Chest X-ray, PA view. Patient: 63 years old, sex F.
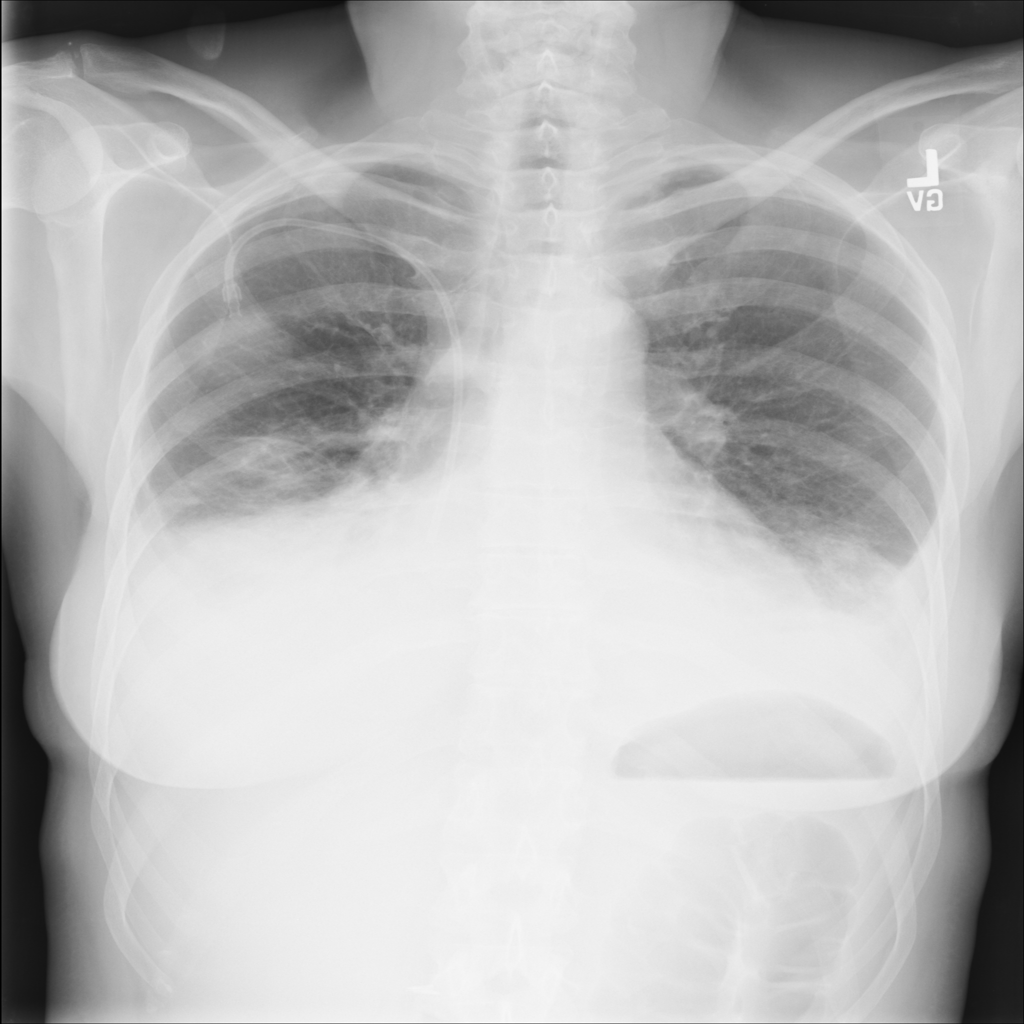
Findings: Effusion